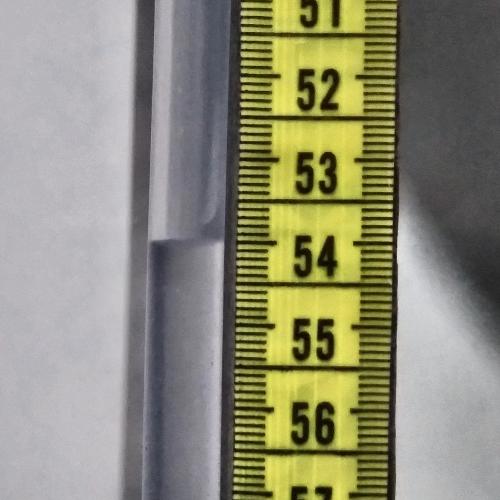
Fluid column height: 54.0 cm